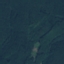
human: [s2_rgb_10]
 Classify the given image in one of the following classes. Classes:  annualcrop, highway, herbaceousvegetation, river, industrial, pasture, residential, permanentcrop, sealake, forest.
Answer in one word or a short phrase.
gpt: Forest